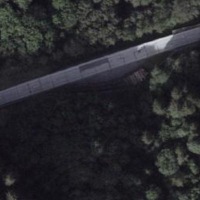
EUNIS habitat code: 43
Species observed at this site:
Senecio ovatus